Field crop: maize
Growth stage: 2
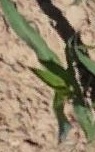
Species: maize